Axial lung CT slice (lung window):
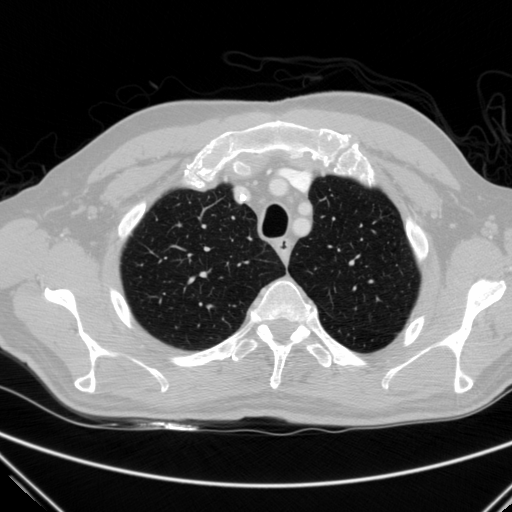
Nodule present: no